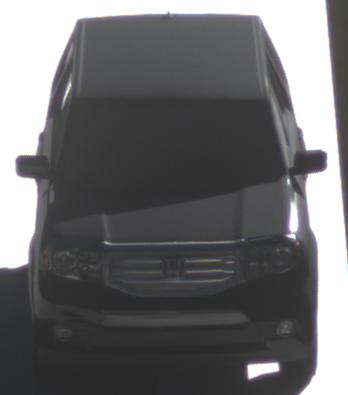
Make: Honda
Model: Pilot
Detailed model: Gen. 2 Facelift
Model produced from: 2012
Model produced until: 2015
Doors: 5
Color: black
Road condition: dry road
Daytime: morning or afternoon
Contrast: high contrast